Question: I get a really interesting glitch in both Safari and Firefox with the following JSFiddle:
<URL>
You have to click on the red box to toggle the blue overlay.
I have two left floated relative positioned 'li' elements with a width of '32%' plus '1%' right margin. I then put a 'div' element positioned 'absolute' with top/left 0 over the 'li' element. The width of this 'div' will be set to the same width the 32% 'li' has (via jQuery).
On certain screen widths I get then a 1px glitch (too long or too short). Like this screenshot shows it:

How can I prevent this glitch?
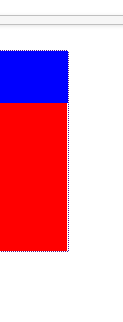
Answer: Okay, as an official answer:
jQuery .width() or .innerWidth() is rounding the width of subpixel to the next integer value either with floor or ceil, depending on the value. To avoid that you can use some raw javascript:
'''
$('.person').each(function() {
var front = $(this).find('.front');
var back = $(this).find('.back');
var link = $('<a href="#"></a>');
link.on('click', function() {
var width = $(front)[0].getBoundingClientRect().width;
back.innerWidth(width);
back.toggle();
});
$(this).wrap(link);
back.hide();
});
'''
The following function is for checking pixel errors by resizing the window with active overlay:
'''
$(window).resize(function() {
$('li').each(function() {
var back = $(this).find('.back');
var width = $(this)[0].getBoundingClientRect().width;
back.width(width);
});
});
'''
If you use .innerWidth() instead of getBoundingClientRect() you will see the error you have stated.